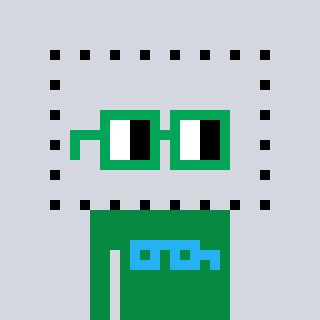
a pixel art character with square green glasses, a void-shaped head and a green-colored body on a cool background